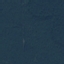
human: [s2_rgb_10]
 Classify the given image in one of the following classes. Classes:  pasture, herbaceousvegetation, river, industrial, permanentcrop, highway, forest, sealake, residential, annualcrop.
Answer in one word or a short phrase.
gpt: Forest